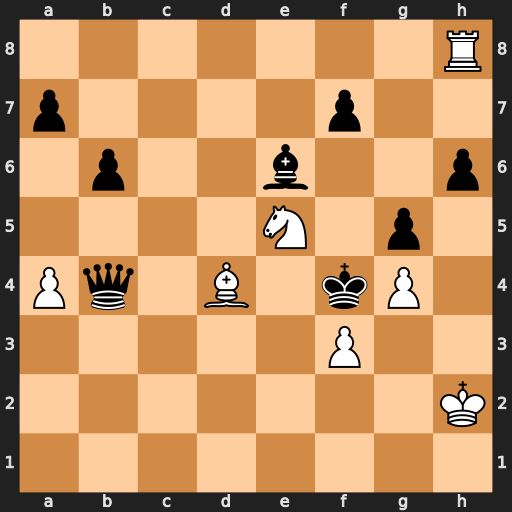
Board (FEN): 7R/p4p2/1p2b2p/4N1p1/Pq1B1kP1/5P2/7K/8
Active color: w
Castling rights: -
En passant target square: -
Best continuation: Nd3+ Kxf3 Nxb4